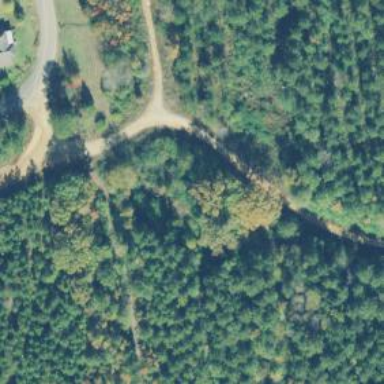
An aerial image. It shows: Unclassified road.